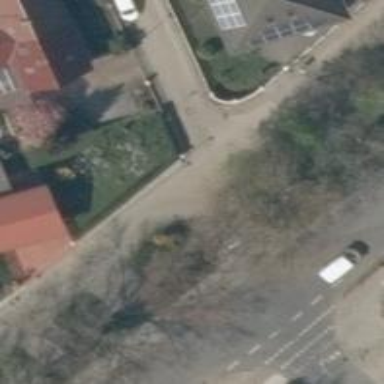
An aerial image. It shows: Living street.